Interaction volume radius: 5 \u00c5
Interaction volume height: 20 \u00c5
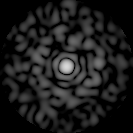
Disorder parameter: 0.8352